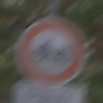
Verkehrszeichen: VerbotMofas
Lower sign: ZeitangabenMitBeschraenkungAufWochentage3
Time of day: MorningAfternoon
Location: Outdoor (Nature)
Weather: PartlyCloudy
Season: NotSpecified
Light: Natural